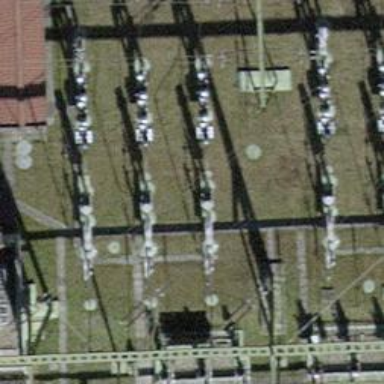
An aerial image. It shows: Insulator used in power systems.